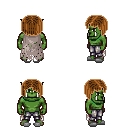
a pixel art fantasy rpg character, male body template, orc, green skin, gray tattered cape, metal pants, brown pageboy hairstyle, white slippers, four views (front, back, left, right), 2x2 character sprite sheet, small pixel art, hard edges, no anti-aliasing